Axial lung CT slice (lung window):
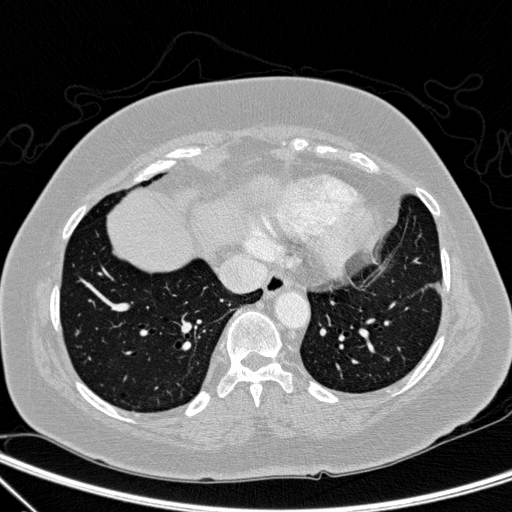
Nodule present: no